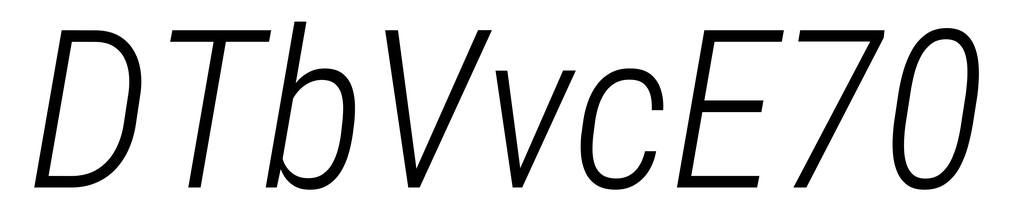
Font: Roboto-Italic_Condensed_Light_Italic